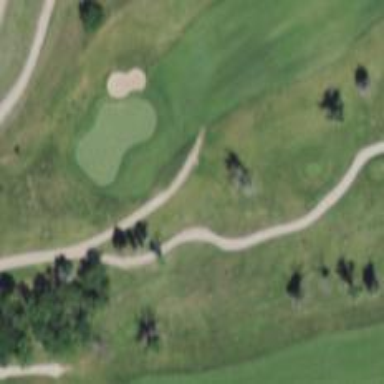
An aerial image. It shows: Footway that serves as golf path.